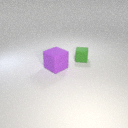
small green rubber cube to the right of large purple rubber cube